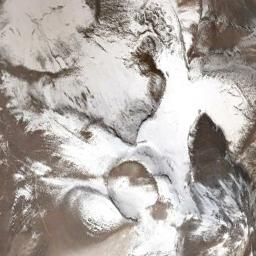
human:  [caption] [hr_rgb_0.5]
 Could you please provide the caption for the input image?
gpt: The snowberg has some cirques and the color of the mountain is brown .

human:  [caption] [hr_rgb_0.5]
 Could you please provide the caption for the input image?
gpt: The ground on the snowberg is uneven .

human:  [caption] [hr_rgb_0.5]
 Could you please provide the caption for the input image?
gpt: There are a few patches of snow on the brown land of the snow mountain .

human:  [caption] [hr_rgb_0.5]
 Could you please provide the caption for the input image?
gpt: The snow berg is consist of bare land and white snow .

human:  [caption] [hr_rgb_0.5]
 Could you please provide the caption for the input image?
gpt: There are much snow and some bare land on the snowberg .